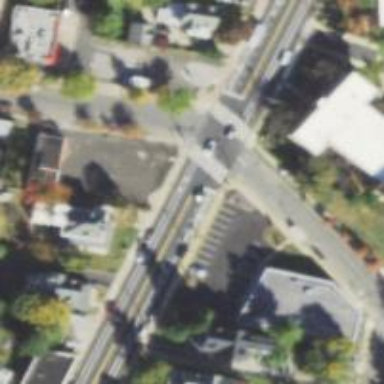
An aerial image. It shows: Unmarked crossing on the road.